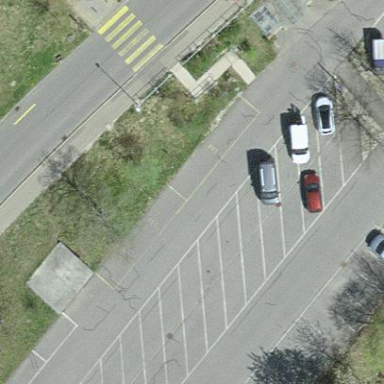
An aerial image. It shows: Parking aisle designated as service road.